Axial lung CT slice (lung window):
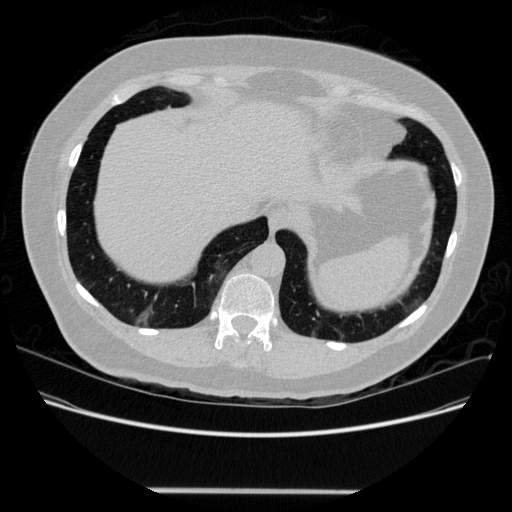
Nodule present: no